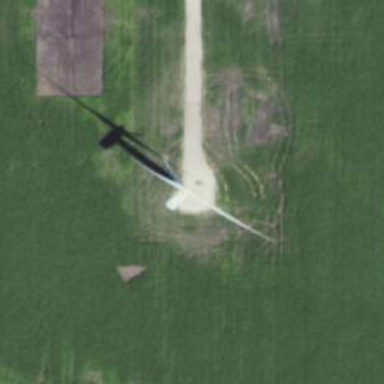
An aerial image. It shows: Wind generator powered by wind. The generator type is horizontal axis and it uses wind turbines.